Question: I'm programming an app for android, in which i have to represent certain block facades. For this purpose, i draw a polyline for each relevant block facade (very simple polylines, 2 point lines actually...).
Worst case scenario, there could be up to 100k polylines.
My problem is that i'm running tests with about 3000 lines and it's already really slow. I have no problem with getting the data to show, and no problem drawing the lines, but the map becomes laggy when more than 1k lines are drawn.
I create a PolylineOptions for each polyline, and then draw it and store it in a variable like this:
'''
PolylineOptions options = new PolylineOptions();
options.add(latlon1, latlon2);
options.width(5);
options.color(Color.RED);
Polyline myPolyline = map.addPolyline(options);
myPolyline.setVisible(true);
myPolylines.add(myPolyline);
'''
I tried not storing them (though this is necessary for later processing) in case it was a memory issue, but didn't make a difference... Also, when storing them, the rest of the app works fluently (some extra buttons/text fields), it's just the map that becomes slow (when moving/zooming).
Oh, and I'm using mapfragment class of google maps api v2.
So, the question being: Is there any way to improve the map performance?
Thanks in advance.
EDIT: The polylines are all visible at once. To avoid drawing unnecessary lines I added a "previous step" in which i draw circles that represent the amount of facades with the fill color (green to red) and only show the lines when a circle is selected and the user asks for the detailed view.
EDIT2: Here's what i'm trying to accomplish (it's from a mapguide map, but i'm trying to replicate on android)
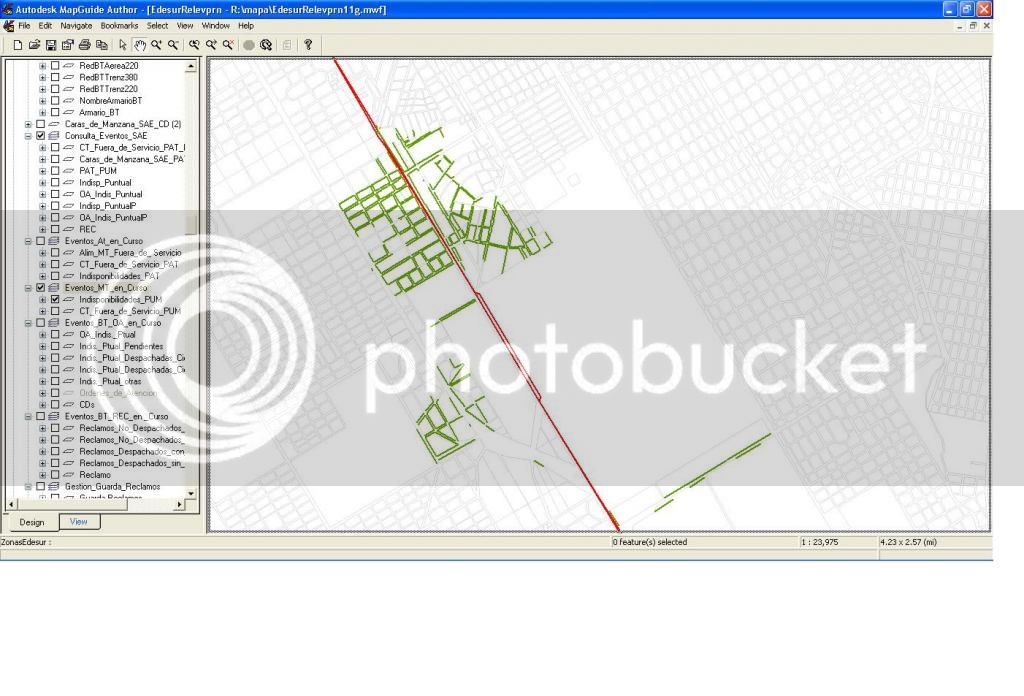
Answer: If the polylines are not changing, I would draw them on background tiles rather than using the maps polyline feature.
For an example how to draw shapes based on LatLng-Coordinates into tiles, see my answer to <URL>